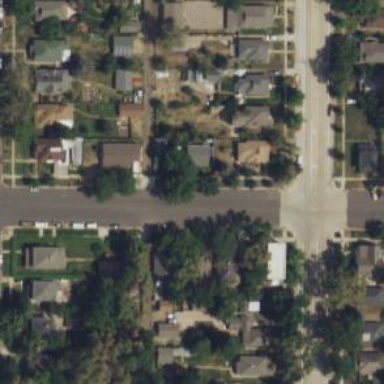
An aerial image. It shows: Alley classified as service road.